Chest X-ray. View position: PA
Patient age: 27
Patient sex: F
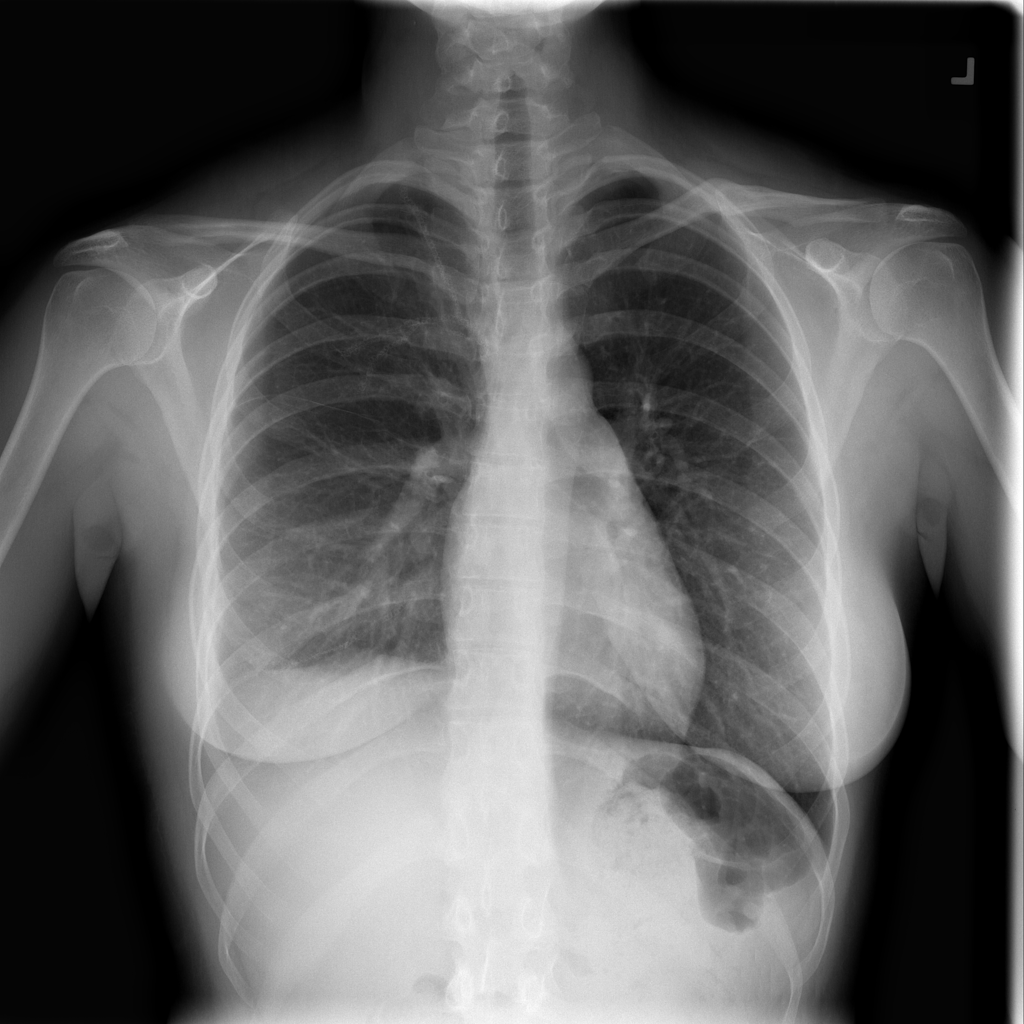
Finding: Pneumothorax